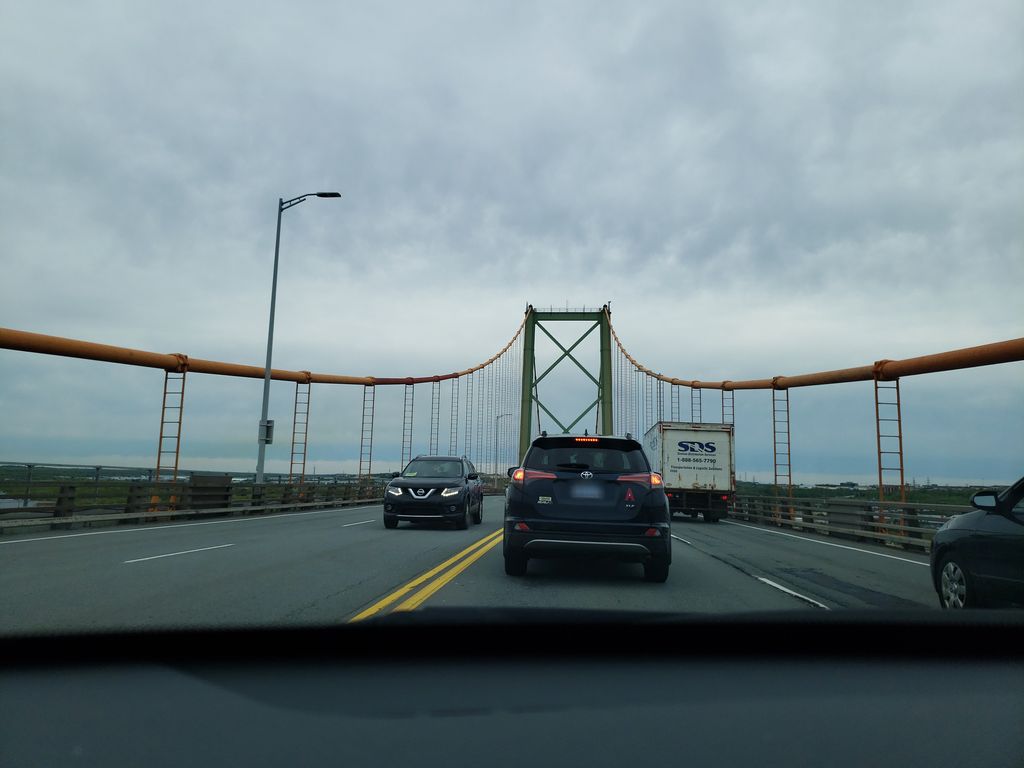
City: halifax